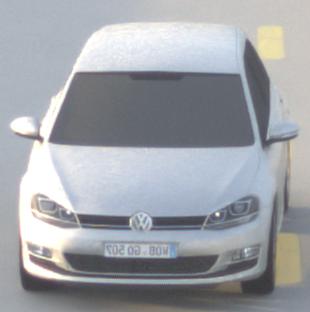
Make: VW
Model: Golf 1.2 TSI BMT
Detailed model: Golf (VII)
Model produced from: 2012/11
Model produced until: 2014/05
Doors: 3
Color: white
Road condition: dry road
Daytime: sunrise or sunset
Contrast: low contrast